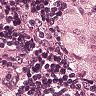
Metastatic tissue present: yes